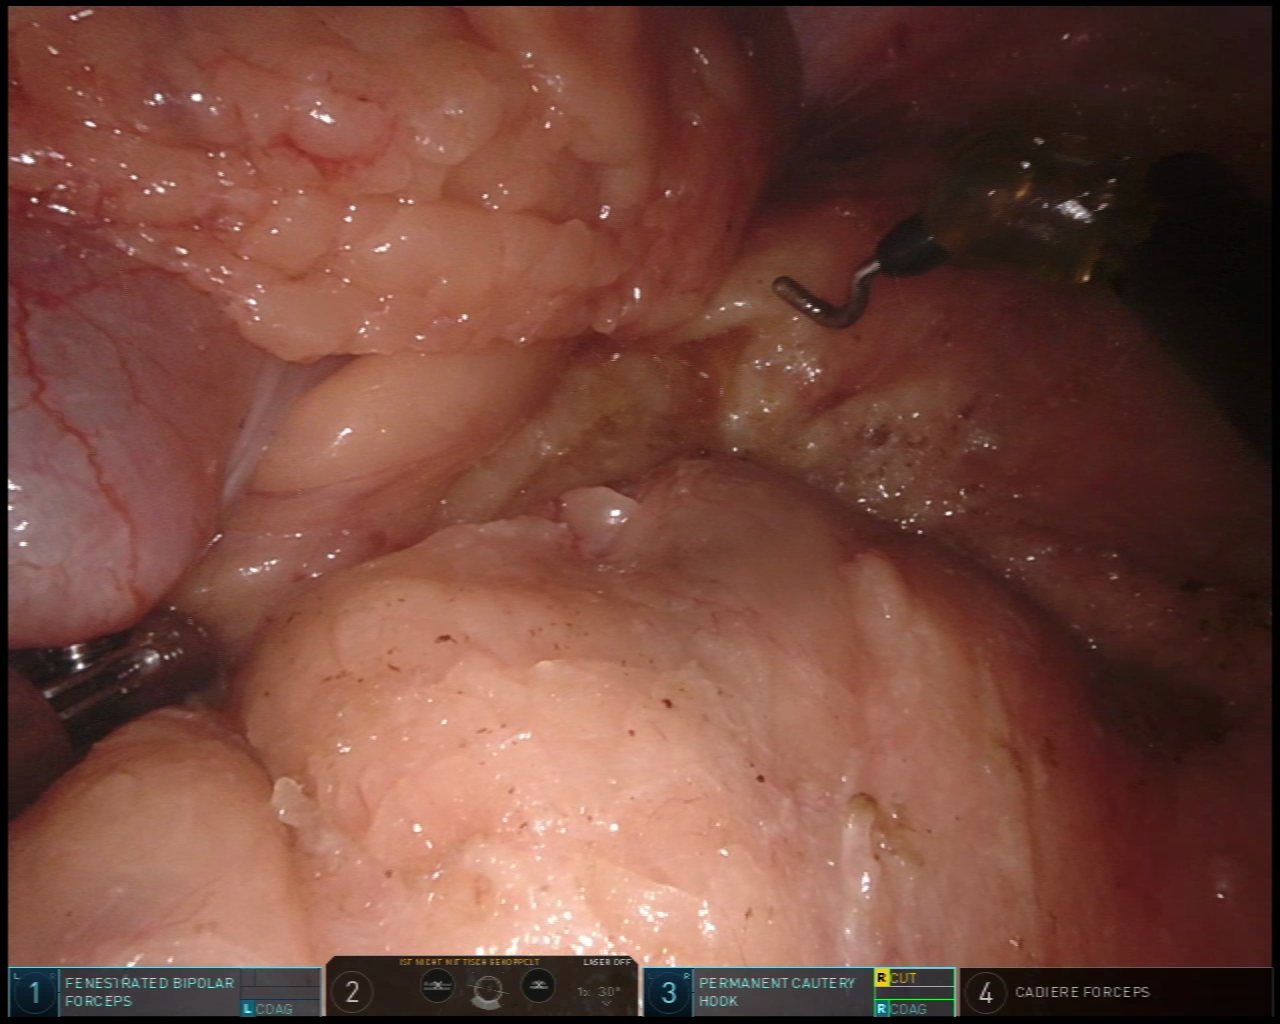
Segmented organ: colon
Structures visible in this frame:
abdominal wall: yes
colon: yes
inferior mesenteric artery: no
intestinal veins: no
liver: no
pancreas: no
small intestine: no
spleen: no
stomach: no
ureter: no
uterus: no
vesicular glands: no